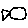
Label: fish